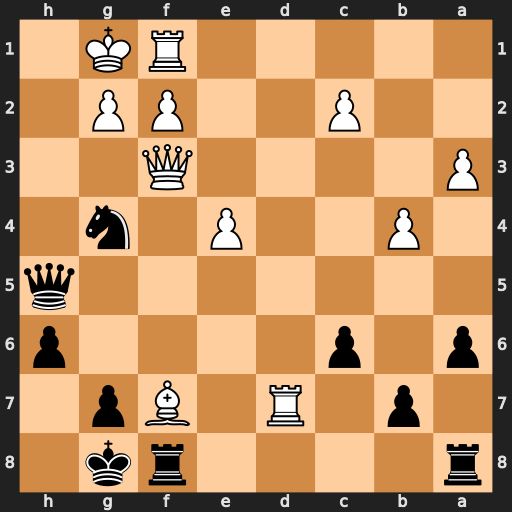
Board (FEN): r4rk1/1p1R1Bp1/p1p4p/7q/1P2P1n1/P4Q2/2P2PP1/5RK1
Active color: b
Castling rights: -
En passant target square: -
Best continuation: Rxf7 Qxf7+ Qxf7 Rxf7 Kxf7